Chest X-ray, PA view. Patient: 46 years old, sex F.
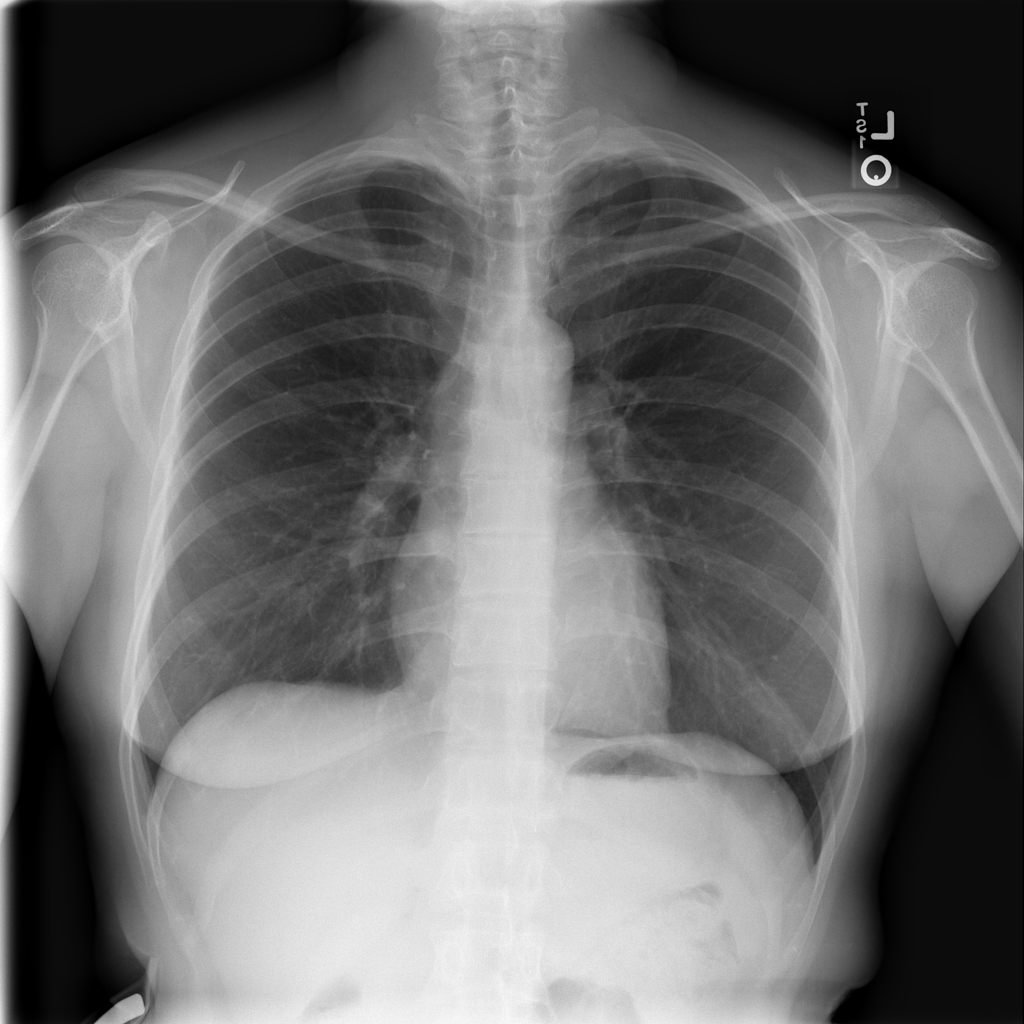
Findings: No Finding